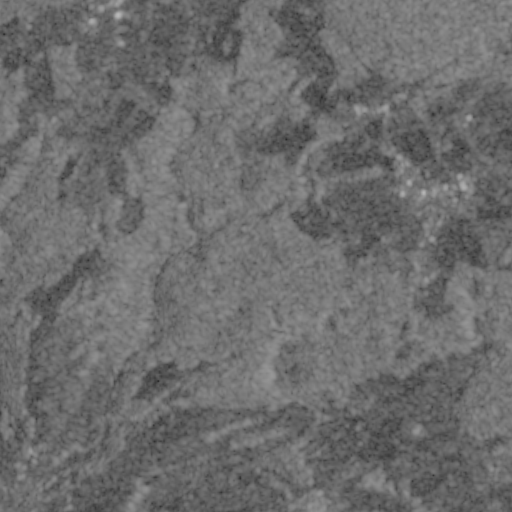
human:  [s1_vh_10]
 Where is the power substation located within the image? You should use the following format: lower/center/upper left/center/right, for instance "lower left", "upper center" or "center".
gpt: The power substation is located in the center right of the image.
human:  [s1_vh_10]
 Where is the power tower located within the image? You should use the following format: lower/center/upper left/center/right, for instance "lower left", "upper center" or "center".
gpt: The power tower is located in the lower left of the image.
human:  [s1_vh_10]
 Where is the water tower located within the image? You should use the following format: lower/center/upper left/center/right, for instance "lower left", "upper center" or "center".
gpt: The water tower is located in the center right of the image.
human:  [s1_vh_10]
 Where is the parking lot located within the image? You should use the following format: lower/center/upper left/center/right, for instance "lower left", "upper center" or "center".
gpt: There is no parking lot in the image.

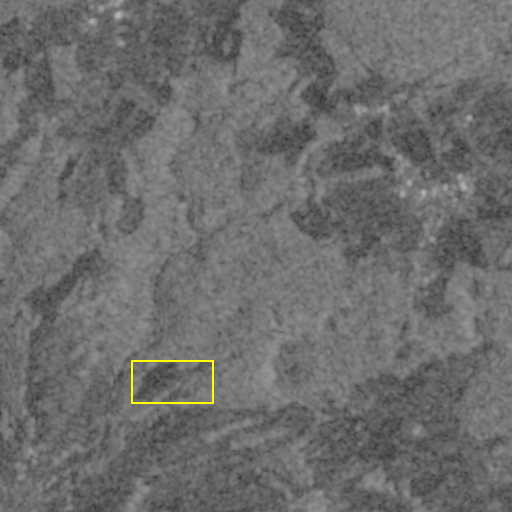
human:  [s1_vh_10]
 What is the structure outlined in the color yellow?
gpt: The structure outlined in yellow is a crop field.
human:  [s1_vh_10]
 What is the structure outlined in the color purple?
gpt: There is no purple outline.